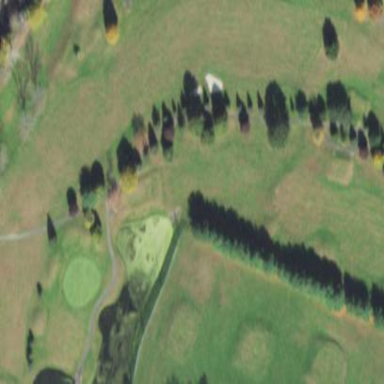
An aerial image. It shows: Grassy area designated as golf fairway.